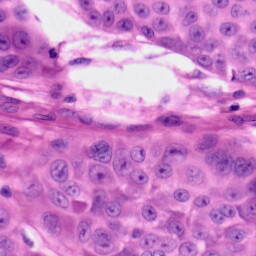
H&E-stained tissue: Skin